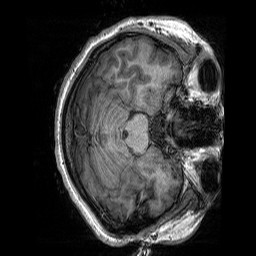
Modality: T1w
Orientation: axial
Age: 21
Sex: female
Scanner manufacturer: siemens
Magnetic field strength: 3 T
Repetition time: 2.3 s
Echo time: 0.00306 s